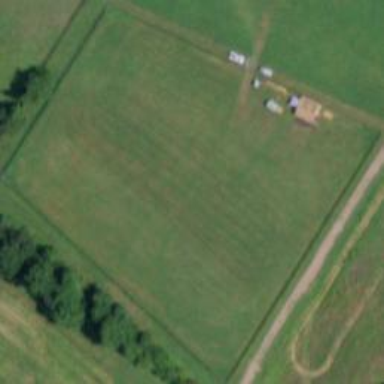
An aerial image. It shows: Fence around farmyard.